Question: The title is a bit of a mess, but I have an image which accurately describes what I'm trying to achieve.
As an example, I'm working in neo4j's sandbox, with the Movies-dataset.
The task:
Here's the query (and result) which shows all actors that have worked with him at all, and the movies they've been part of.
'''
MATCH (p1:Person {name: "Tom Hanks"})-->(m:Movie)<--(p2:Person)
RETURN m, p2
'''

To save you some time, the only person who has worked with Tom at least thrice (3 times) is Meg Ryan to the right.
---
So, as a freshman at this query language, my immediate thought was to try the following Cypher-query:
'''
MATCH (p1:Person {name: "Tom Hanks"})-->(m:Movie)<--(p2:Person)
WHERE count(m) > 2
RETURN p2, m
'''
This gave an error, telling me that I can't put the 'count'-function there.
---
I've also tried using the 'WITH'-keyword:
'''
MATCH (p1:Person {name: "Tom Hanks"})-->(m:Movie)<--(p2:Person)
WITH p1, m, p2, count(m) AS common_movie_count
WHERE common_movie_count > 2
RETURN DISTINCT p2, m
'''
...but that didn't help me much, and although it did run, it gave me an empty output (meaning no matches).
---
For some reason I was allowed to get the names of relevant actors (and the count), as long as I accept getting ALL actors, in table format.
'''
MATCH (p1:Person {name: "Tom Hanks"})-->(m:Movie)<--(p2:Person)
RETURN DISTINCT p2.name AS name, count(m) as common_movie_count
ORDER BY common_movie_count DESC
'''
This query returned the following table (or started with these three results):
| name | common_movie_count |
| -------------- | ------------------ |
| "Meg Ryan" | 3 |
| "Ron Howard" | 2 |
| "Gary Sinise" | 2 |
I want the nodes, not just the name. Also: I only want the nodes that are relevant ('count > 3'), as in the dataset I intend to apply this, there will be too many non-relevant nodes to apply this to them all.
---
Do you have any ideas or simple solutions to my problem? To me the problems seems so simple that I can't be the first one to run into it, but I can't seem to google my way to a good solution.
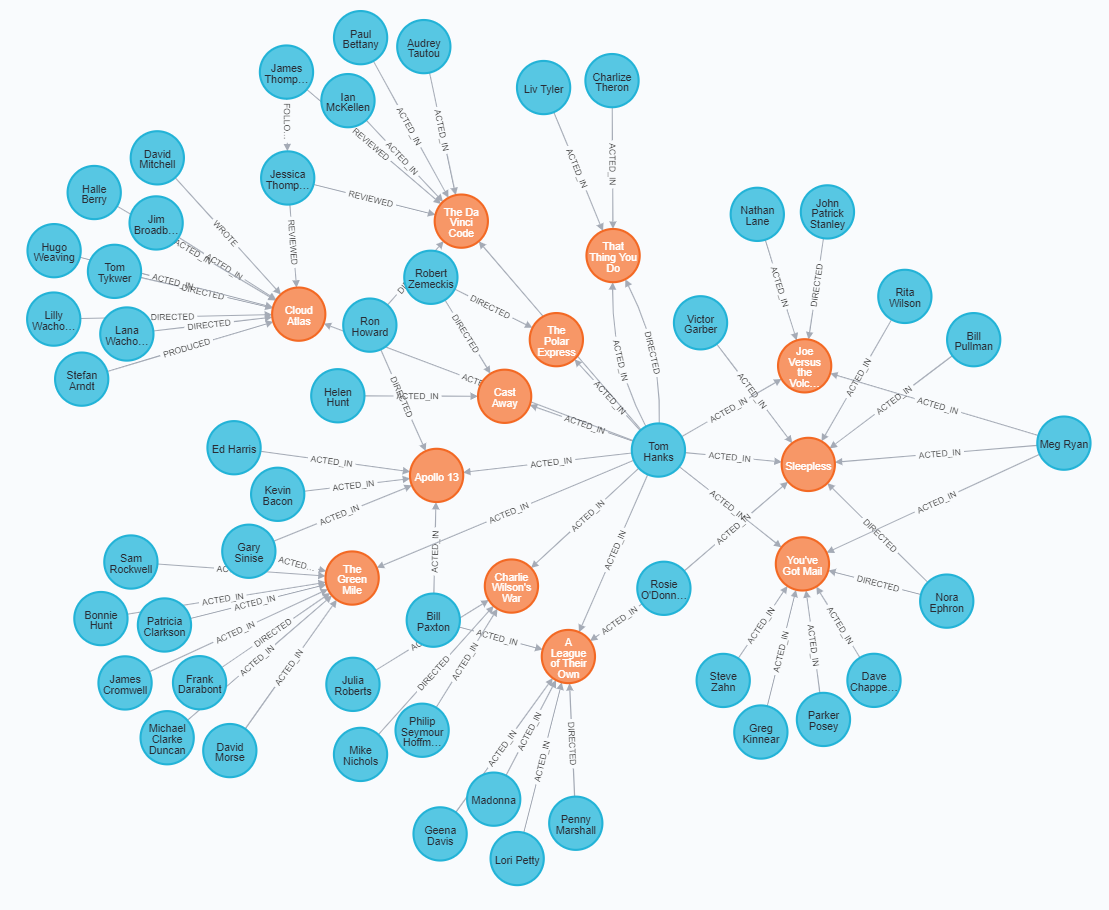
Answer: You were pretty close here:
'''
MATCH (p1:Person {name: "Tom Hanks"})-->(m:Movie)<--(p2:Person)
WITH p1, m, p2, count(m) AS common_movie_count
WHERE common_movie_count > 2
RETURN DISTINCT p2, m
'''
except that the 'm' in the 'WITH' statement makes 'common_movie_count' always return 0
If you do this:
'''
MATCH (p1:Person {name: "Tom Hanks"})-->(m:Movie)<--(p2:Person)
WITH p1, p2, COLLECT( DISTINCT m) AS common_movies
WHERE SIZE(common_movies) > 2
UNWIND common_movies AS m
RETURN p2, m
'''
you would get the expected result